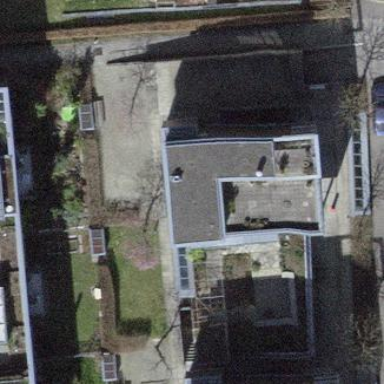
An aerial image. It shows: Residential building.